Question: Count the number of objects in the diagram.
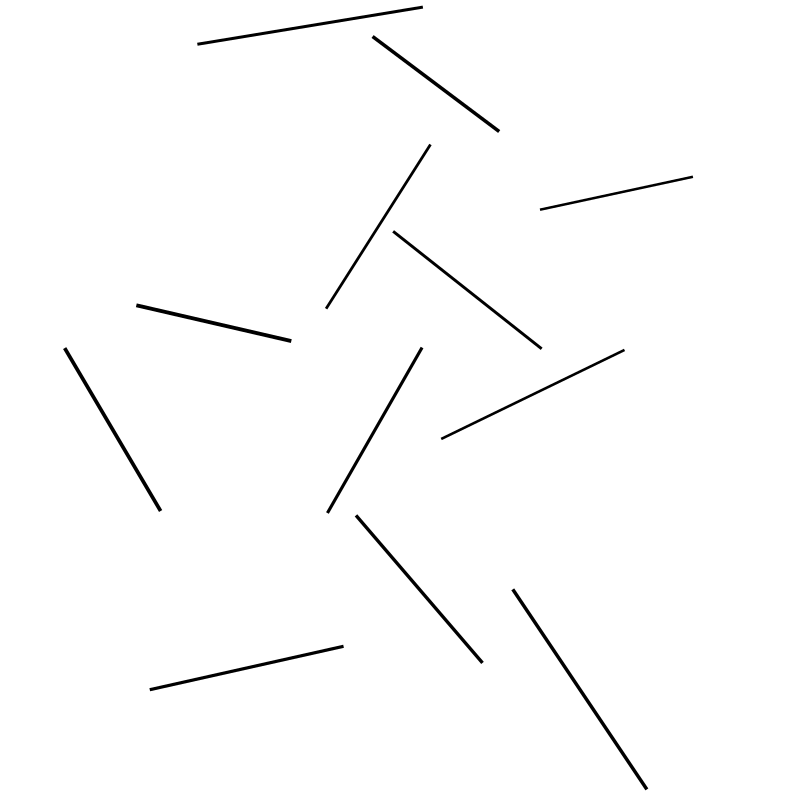
Answer: 12